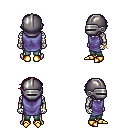
a pixel art fantasy rpg character, male body template, skeleton, chain tabard jacket, teal pants, brunette short bangs hairstyle, metal helm, bracelets, gold boots, four views (front, back, left, right), 2x2 character sprite sheet, small pixel art, hard edges, no anti-aliasing